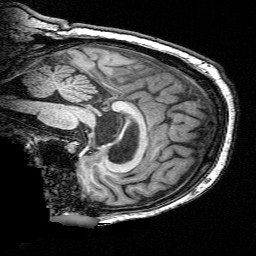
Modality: T1w
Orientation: sagittal
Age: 73
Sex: male
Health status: ill
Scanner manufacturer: siemens
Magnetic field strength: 3 T
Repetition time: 0.0025 s
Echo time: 0.00336 s